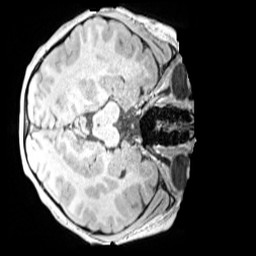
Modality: MP2RAGE
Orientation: axial
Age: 9
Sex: female
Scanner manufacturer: siemens
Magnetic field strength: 3 T
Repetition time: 4 s
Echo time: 0.00299 s